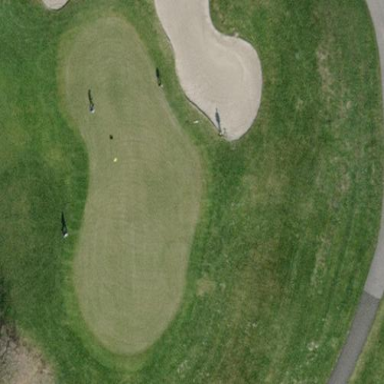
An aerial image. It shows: Picturesque green golfing area with grass land use.